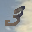
Label: 3